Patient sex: F
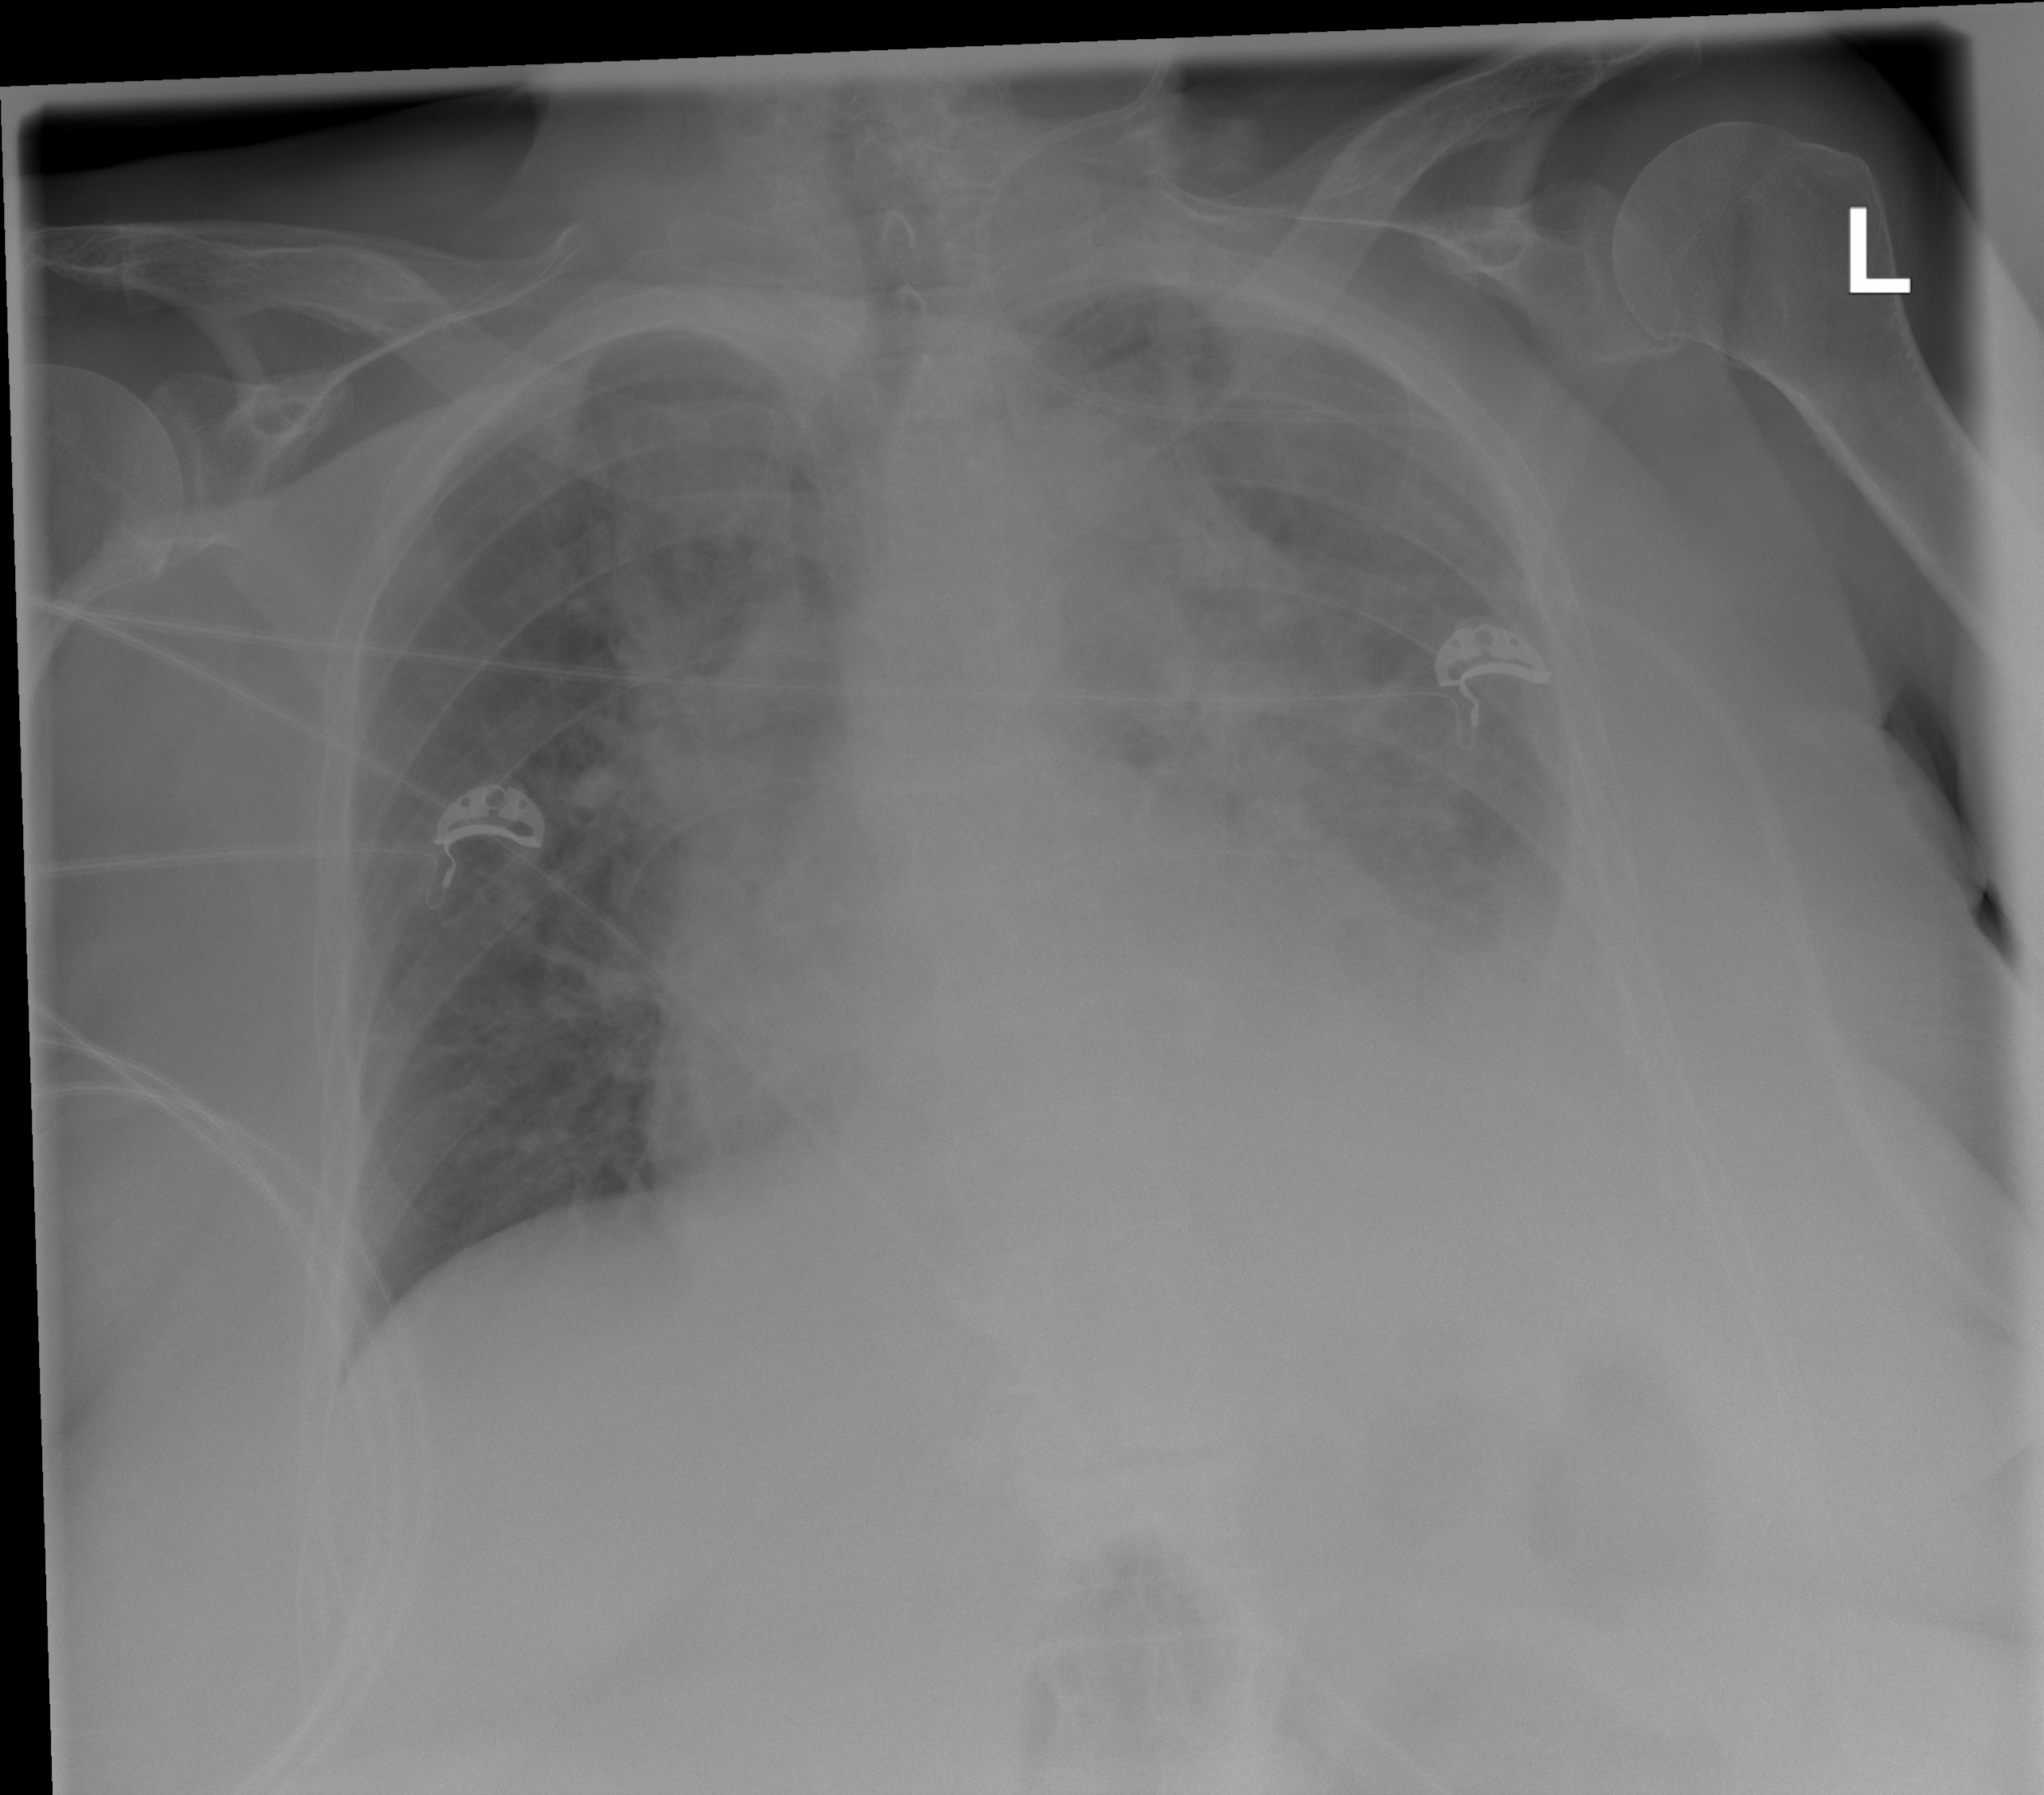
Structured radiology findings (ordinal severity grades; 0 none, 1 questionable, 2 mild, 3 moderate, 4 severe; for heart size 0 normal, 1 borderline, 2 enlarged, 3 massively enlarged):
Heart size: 2
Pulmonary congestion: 3
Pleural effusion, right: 0
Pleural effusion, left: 3
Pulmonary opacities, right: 2
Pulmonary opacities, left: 2
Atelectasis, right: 0
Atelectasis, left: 2